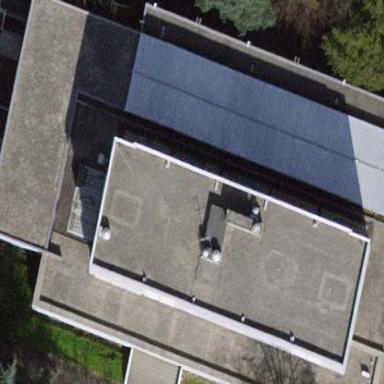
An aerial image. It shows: School building.